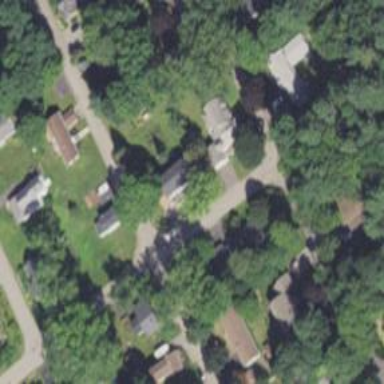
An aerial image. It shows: Neighborhood.